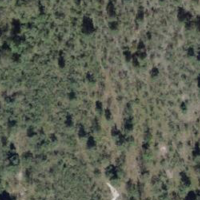
EUNIS habitat code: 32
Species observed at this site:
Lycaena phlaeas
Boloria selene
Minois dryas
Galeruca tanaceti
Nymphalis antiopa